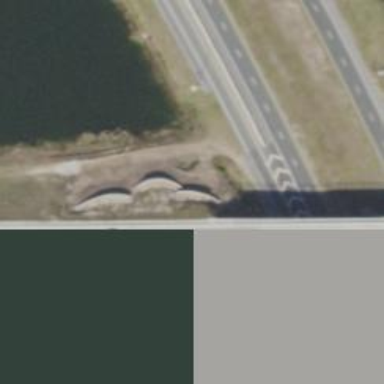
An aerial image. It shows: Footway bridge.